【题型】填空题　【知识点】平面几何　【难度】easy
如图，$BA \perp CE$ 于 $A$ 点，过 $A$ 点作 $DF \parallel BC$，若 $\angle EAF = 135^\circ$，则 $\angle B =$ \_\_\_\_\_\_。

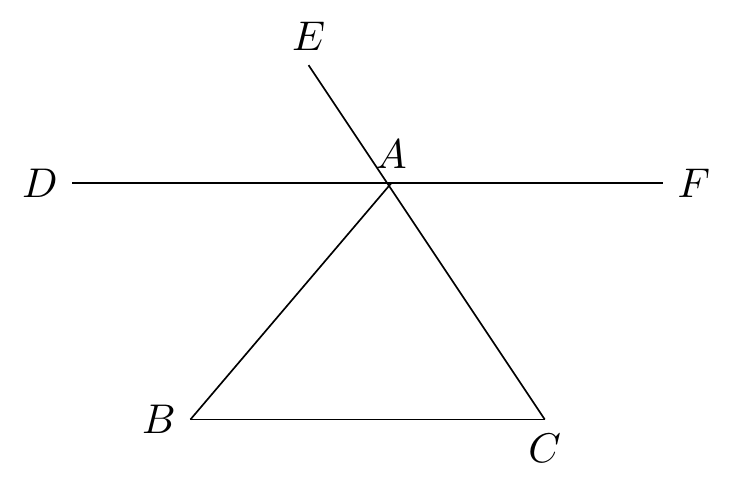
【解答】
解：$\because \angle EAF = 135^\circ$，

$\therefore \angle CAF = 180^\circ - 135^\circ = 45^\circ$。

$\because DF \parallel BC$，

$\therefore \angle ACB = \angle CAF = 45^\circ$。

$\because BA \perp CE$，

$\therefore \angle BAC = 90^\circ$，

$\therefore \angle B = 90^\circ - \angle ACB = 45^\circ$。

故答案为：45°．